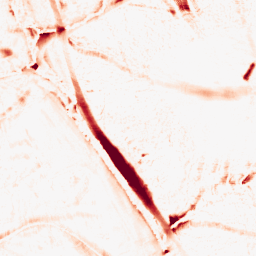
Category: morphological
Decomposition family: morphological_ellipse
Decomposition parameters: operation: opening
width: 20
height: 20
Upsampling method: linear_exact
Upsampling parameters: scale: 2
Upsampling scale: 2